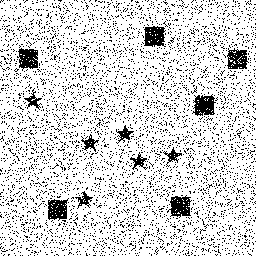
Squares: 6
Triangles: 0
Stars: 6
Total shapes: 12